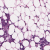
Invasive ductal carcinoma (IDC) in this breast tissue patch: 1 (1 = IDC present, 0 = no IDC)